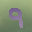
Label: 9